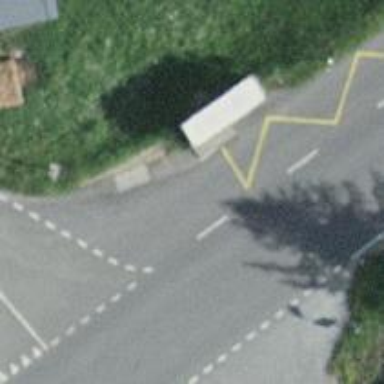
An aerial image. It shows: Bus stop with shelter. It is platform for public transport.